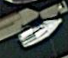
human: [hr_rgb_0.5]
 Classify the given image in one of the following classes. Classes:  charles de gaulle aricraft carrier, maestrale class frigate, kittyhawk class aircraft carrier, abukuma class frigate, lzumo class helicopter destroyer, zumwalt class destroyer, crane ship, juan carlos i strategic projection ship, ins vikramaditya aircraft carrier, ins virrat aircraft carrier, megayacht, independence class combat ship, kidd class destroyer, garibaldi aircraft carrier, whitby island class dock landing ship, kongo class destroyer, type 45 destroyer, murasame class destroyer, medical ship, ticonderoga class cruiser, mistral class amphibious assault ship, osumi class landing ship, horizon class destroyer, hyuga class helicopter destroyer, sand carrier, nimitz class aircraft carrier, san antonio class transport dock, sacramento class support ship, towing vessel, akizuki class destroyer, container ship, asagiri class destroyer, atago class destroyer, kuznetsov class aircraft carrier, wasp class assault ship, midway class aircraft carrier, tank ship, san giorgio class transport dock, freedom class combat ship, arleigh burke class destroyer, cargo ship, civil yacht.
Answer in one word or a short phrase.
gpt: Civil yacht